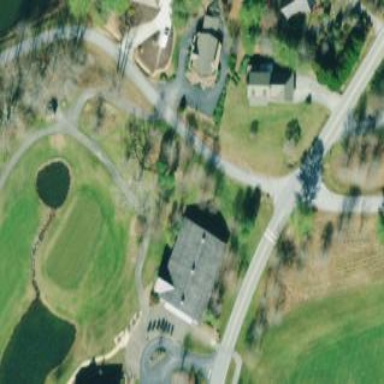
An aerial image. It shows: Clubhouse building for golf.